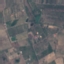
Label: PermanentCrop